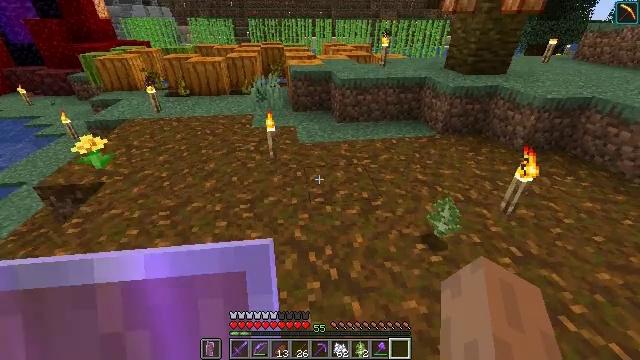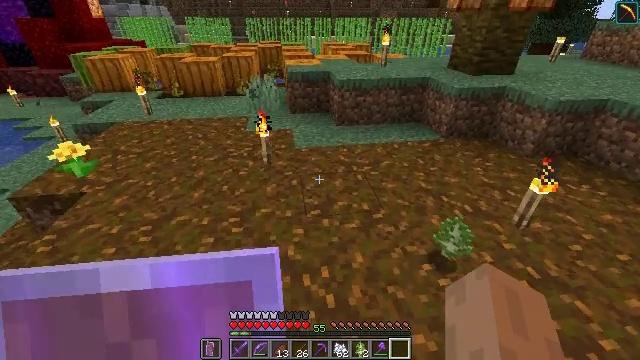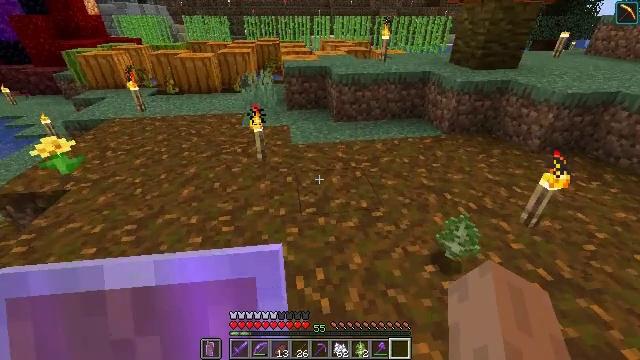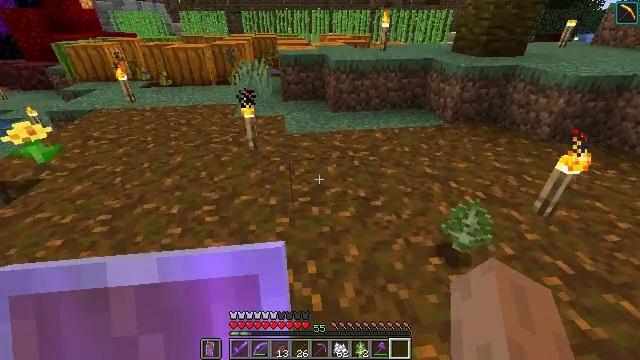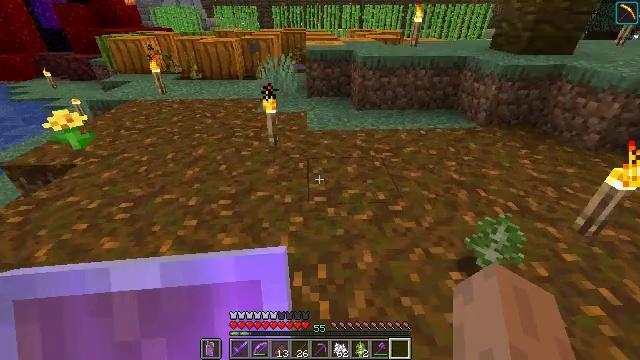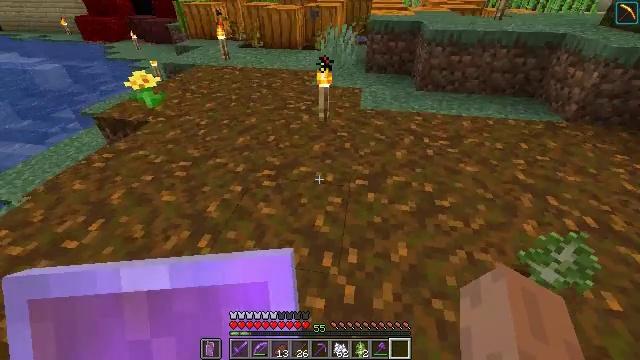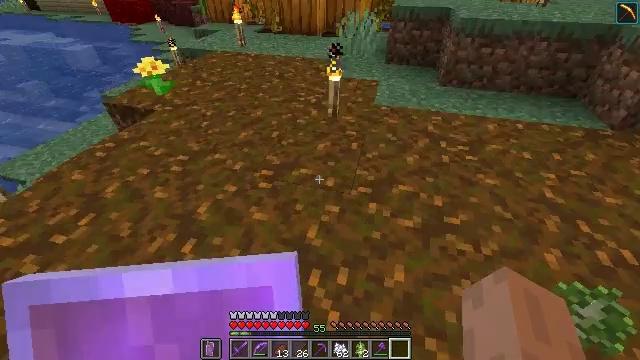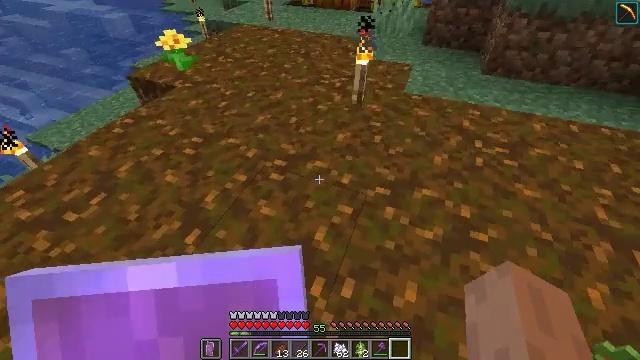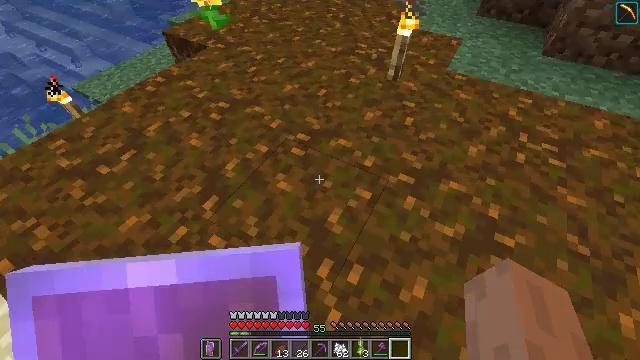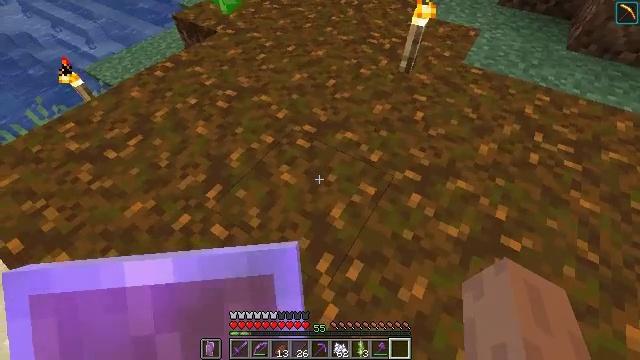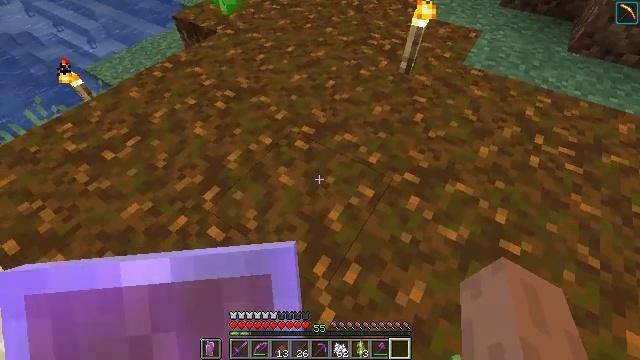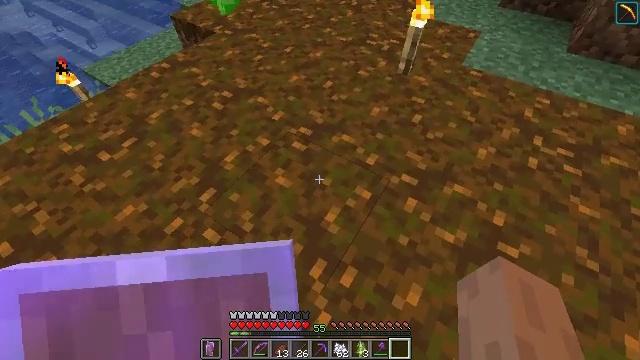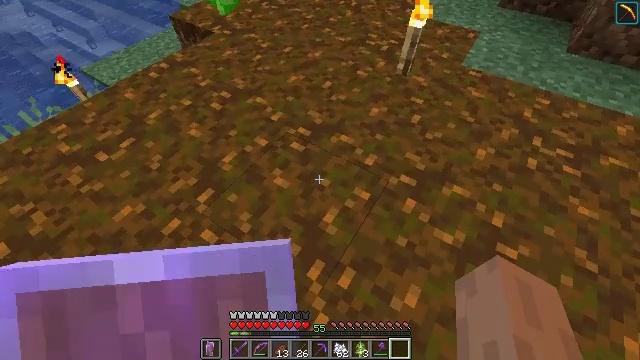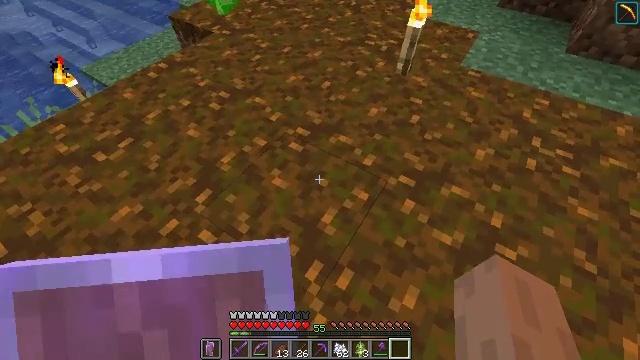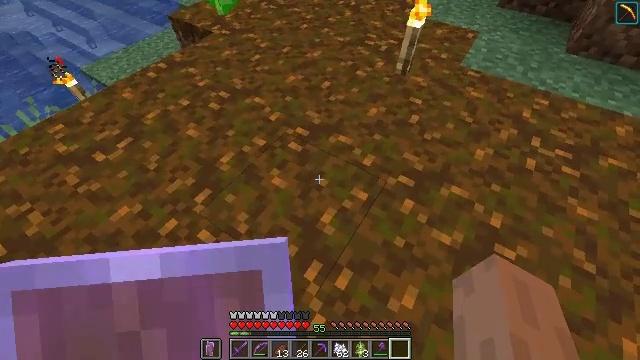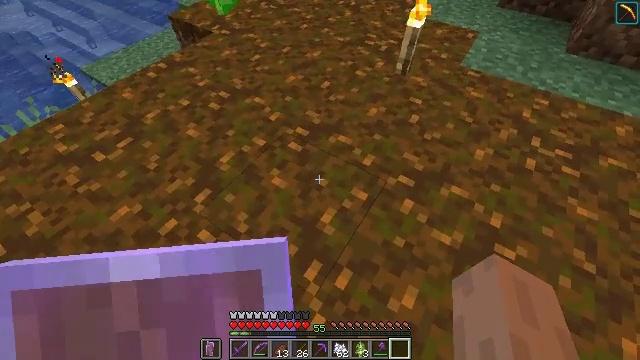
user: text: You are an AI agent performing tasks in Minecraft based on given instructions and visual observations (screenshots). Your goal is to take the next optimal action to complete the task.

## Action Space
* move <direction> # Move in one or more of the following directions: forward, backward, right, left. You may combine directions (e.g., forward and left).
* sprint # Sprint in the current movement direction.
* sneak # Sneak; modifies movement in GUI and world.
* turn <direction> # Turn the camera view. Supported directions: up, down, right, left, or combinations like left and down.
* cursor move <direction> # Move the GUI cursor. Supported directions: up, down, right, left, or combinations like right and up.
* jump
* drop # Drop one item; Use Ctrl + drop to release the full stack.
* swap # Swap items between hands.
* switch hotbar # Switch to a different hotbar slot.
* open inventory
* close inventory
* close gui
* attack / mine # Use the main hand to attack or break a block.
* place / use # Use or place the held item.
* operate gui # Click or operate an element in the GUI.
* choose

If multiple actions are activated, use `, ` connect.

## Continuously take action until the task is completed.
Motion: motion action
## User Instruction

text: Break the birch log in the forest.
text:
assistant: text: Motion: move forward and move right
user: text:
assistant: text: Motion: move forward and move right
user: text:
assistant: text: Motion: move forward and move right
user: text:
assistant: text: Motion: move forward and move right, turn left
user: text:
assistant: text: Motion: move forward and move right, turn left and down
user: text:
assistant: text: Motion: move forward, turn left and down
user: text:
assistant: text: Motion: move forward, turn left and down
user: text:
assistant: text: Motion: turn left and down
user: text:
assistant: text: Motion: turn left and down
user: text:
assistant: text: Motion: no_op
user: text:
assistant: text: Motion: no_op
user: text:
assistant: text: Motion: no_op
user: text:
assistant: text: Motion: no_op
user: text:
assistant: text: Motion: no_op
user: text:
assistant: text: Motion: no_op
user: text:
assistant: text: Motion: no_op
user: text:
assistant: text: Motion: no_op
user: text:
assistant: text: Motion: move back, turn left and up
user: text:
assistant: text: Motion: move back, turn left and up
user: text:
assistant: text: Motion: move back, turn left and up
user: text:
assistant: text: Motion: move back, turn up
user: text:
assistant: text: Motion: move back, turn right and up
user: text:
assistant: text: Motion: move back, turn up
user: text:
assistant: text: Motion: move back, turn up
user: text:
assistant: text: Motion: move back, turn left and up
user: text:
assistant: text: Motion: move back, turn up
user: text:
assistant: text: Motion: move back, turn up
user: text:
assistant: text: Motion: move back, turn up
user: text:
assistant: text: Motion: move back
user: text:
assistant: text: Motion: move back